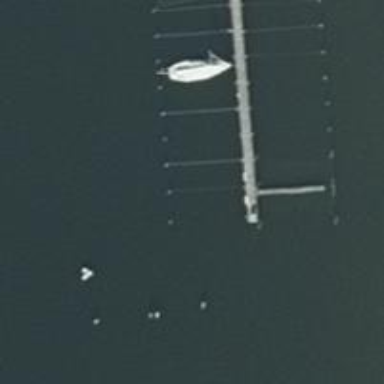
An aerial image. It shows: Man-made pier.